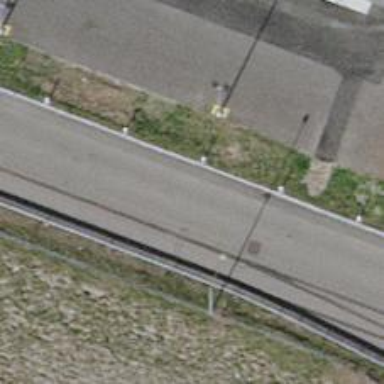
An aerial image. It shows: Railway switch.